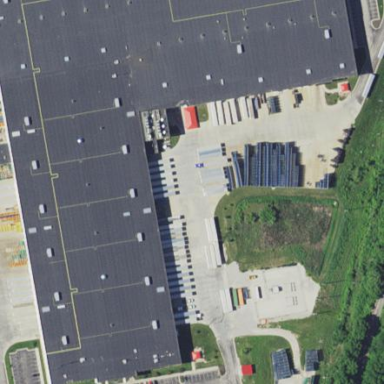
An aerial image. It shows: Industrial building.